Question: The tab content displays well in all browser except IE. Is there away to correct that size issue with the IE browswer?
<URL>
Here is the CSS to control width
'''
div.st_horizontal { /* The main container */
position:relative;
float:left;
/*clear:both; */
width:655px; /*Set the full width */
color:#616161;
}
'''

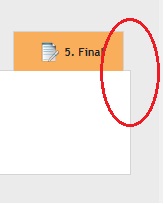
Answer: You could set up a conditional CSS that targets only IE.
'''
<!--[if IE]><link rel="stylesheet" type="text/css" href="css/ie.css" /><![endif]-->
'''
and write the width in there.
But I'm looking at the link on chrome and it seems like its also not align to the edge of the tab as well.